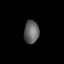
Tissue: lung
Cell type: Endothelial cells
Senescence score: 0.6714
Nuclear area (px): 334
Mean DAPI intensity: 100.784